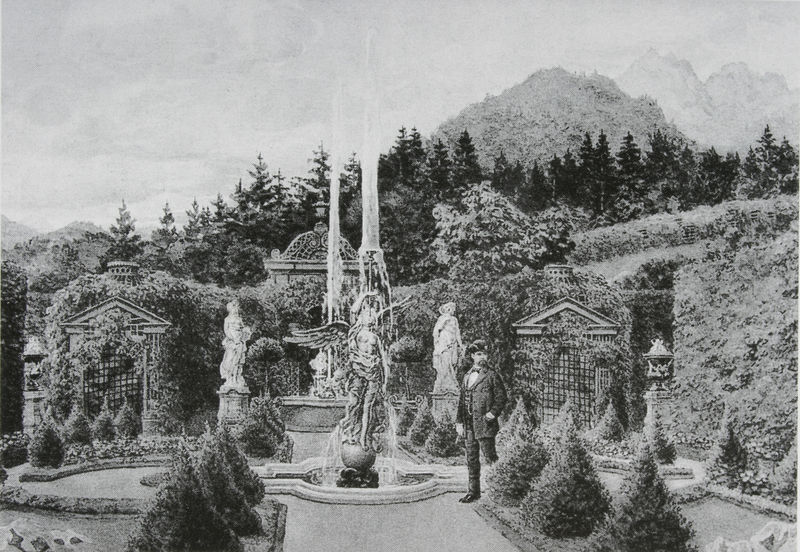
Titel: Ludwig II. im westlichen Parterre des Linderhofer Parks
Künstler: Heinrich Breling
Standort: (Seriendruck)
Schlagwörter: baum, berg, flügel, himmel, mann, wasser, weiß, wolken, bäume, landschaft, blumen, grau, hut, lampen, laterne, laternen, schwarz, skizze, zeichnung, anlage, park, rasen, schloss, weg, wiese, anzug, bart, hemd, hose, jacke, einsamkeit, hügel, natur, busch, büsche, gehen, gitter, sträucher, wege, figur, adel, pflanzen, wald, brunnen, bassin, engel, garten, ranken, skulptur, springbrunnen, statue, bäumchen, berge, gebirge, hang, giebel, grafik, graphik, hecke, alm, besucher, figuren, kies, tannen, könig, frack, detail, fliege, weste, tor, passant, spaziergang, lithographie, schwarz-weiss, radierung, strahl, tanne, skulpturen, efeu, statuen, romantisch, grotte, beet, beete, fichten, dreiteiler, fontäne, spaziergänger, buchs, kupferstich, laubengang, pavillion, spalier, einfassung, laube, waser, ludwig, podeste, hecken, spritzbrunnen, ludwig ii, ludwig ii., neuschwanstein, kletterpflanzen, gepflegt, kaskade, bläter, fontänen, brunnenfigur, garen, linderhof, pflanzung, ziergarten, impulsiv, wakd, skuöptur, skupturen, brge, figuran